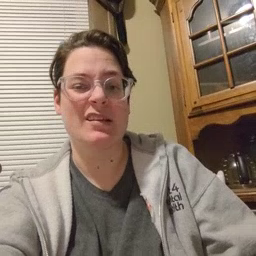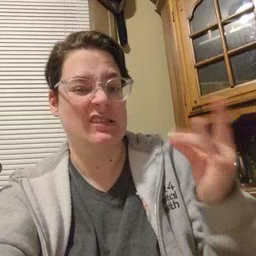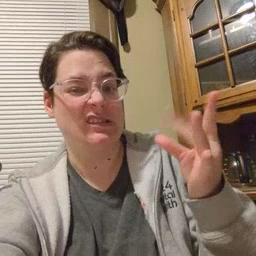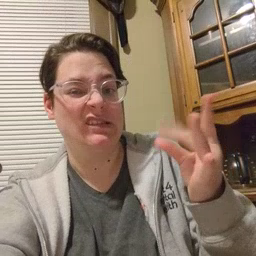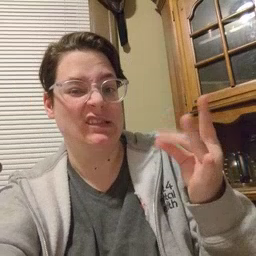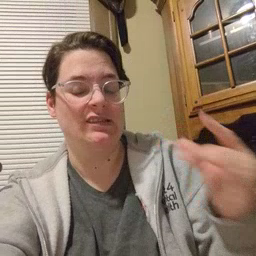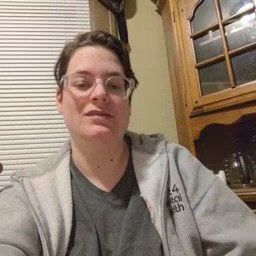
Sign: sticky